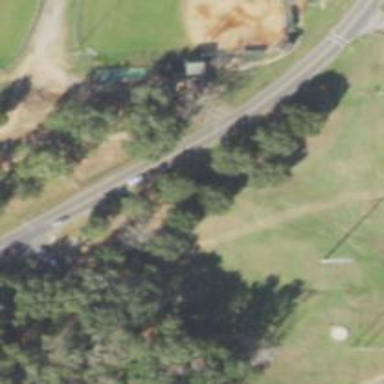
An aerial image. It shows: Disc golf tee.